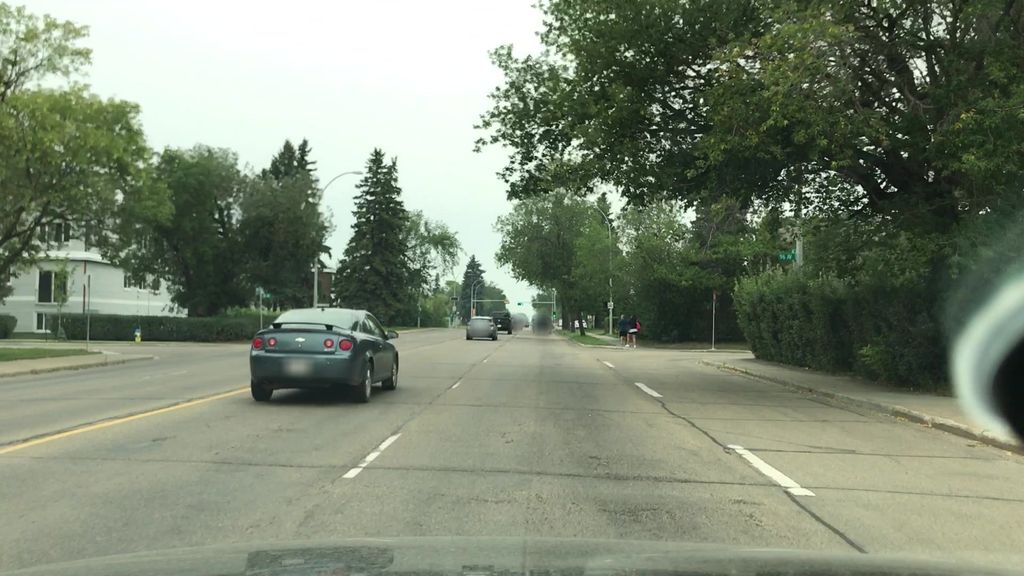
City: edmonton